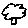
Label: tree